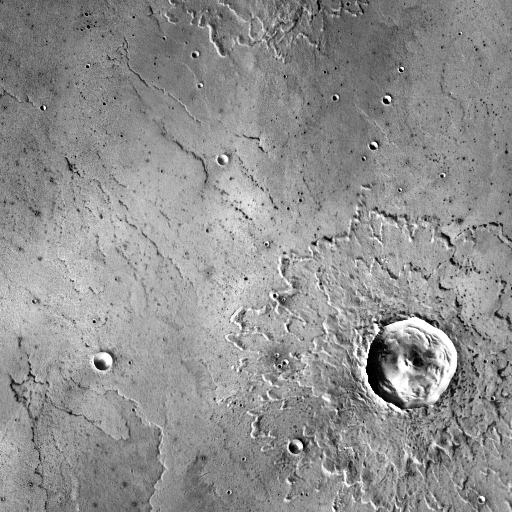
Crater classes present: Background, Other, Layered